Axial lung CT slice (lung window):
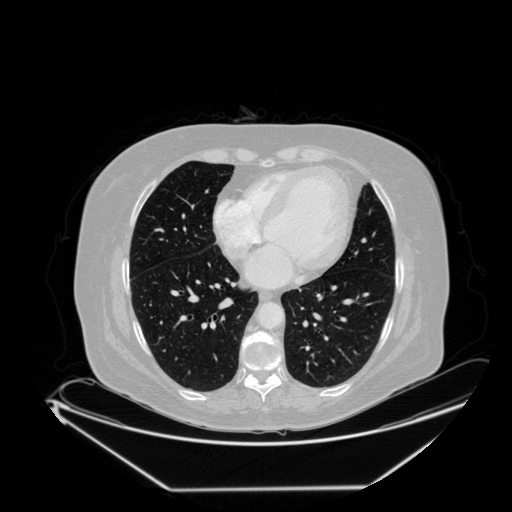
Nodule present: no